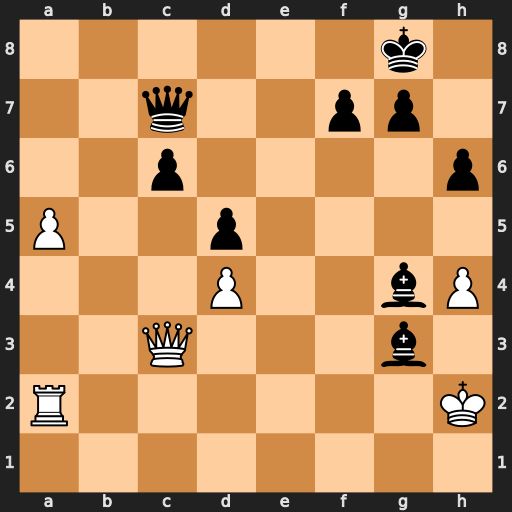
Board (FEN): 6k1/2q2pp1/2p4p/P2p4/3P2bP/2Q3b1/R6K/8
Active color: w
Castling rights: -
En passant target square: -
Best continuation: Qxg3 Qxg3+ Kxg3